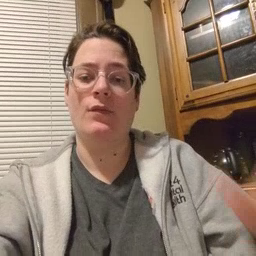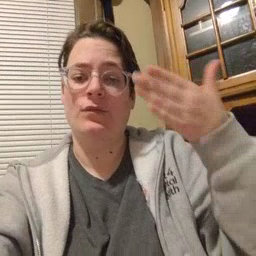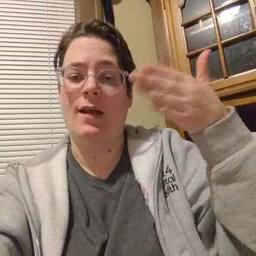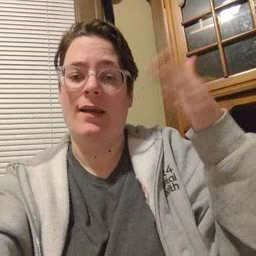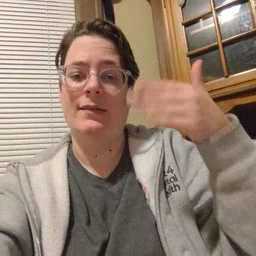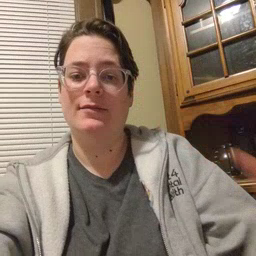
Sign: flag